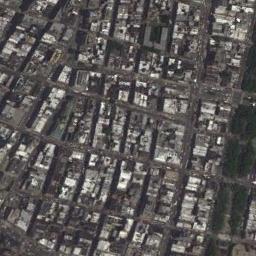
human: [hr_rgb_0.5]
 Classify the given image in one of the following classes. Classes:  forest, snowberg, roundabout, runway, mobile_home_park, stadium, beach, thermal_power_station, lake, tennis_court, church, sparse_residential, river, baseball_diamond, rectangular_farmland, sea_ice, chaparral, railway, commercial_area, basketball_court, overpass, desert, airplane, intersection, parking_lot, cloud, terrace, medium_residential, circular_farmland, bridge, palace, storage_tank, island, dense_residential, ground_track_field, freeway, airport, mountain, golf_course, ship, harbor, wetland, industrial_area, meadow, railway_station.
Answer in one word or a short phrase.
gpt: commercial_area